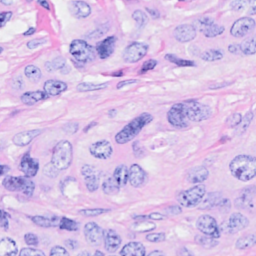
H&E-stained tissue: Breast